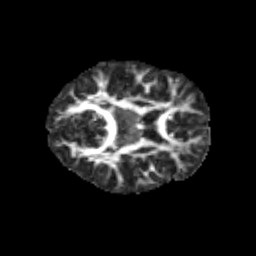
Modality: FA
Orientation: axial
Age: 9
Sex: female
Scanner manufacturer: siemens
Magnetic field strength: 3 T
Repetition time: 3.8 s
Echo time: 0.07 s